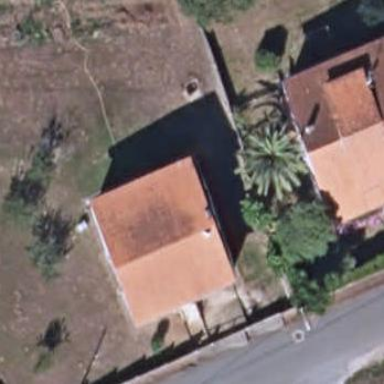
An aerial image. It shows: Simple and straightforward house.